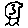
Label: bird